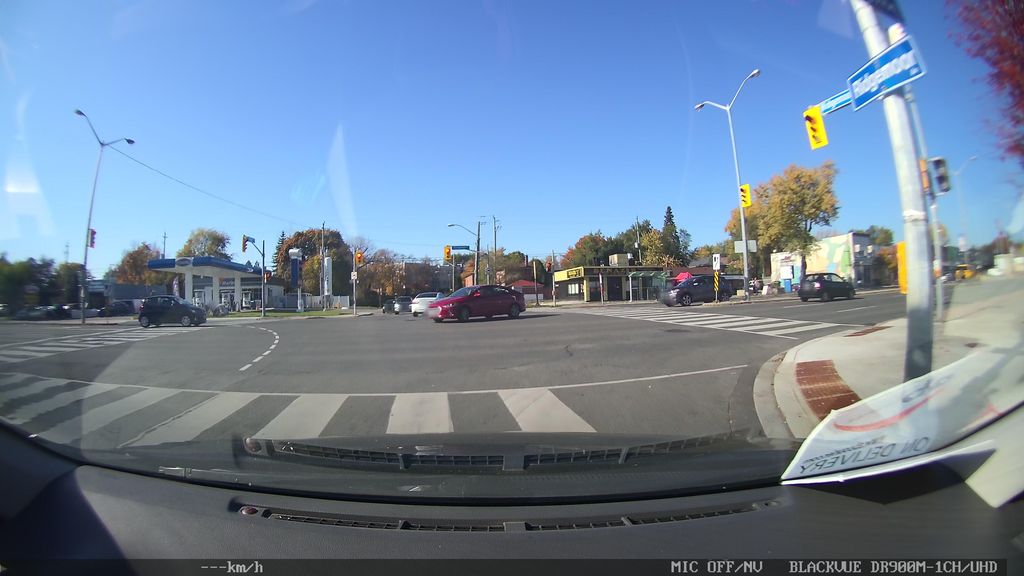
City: toronto